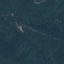
Land use / land cover: Forest